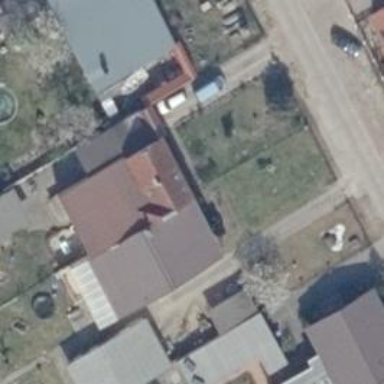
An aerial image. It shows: Semidetached house.